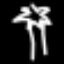
Label: palm tree